Interaction volume radius: 5 \u00c5
Interaction volume height: 20 \u00c5
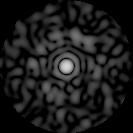
Disorder parameter: 0.8066